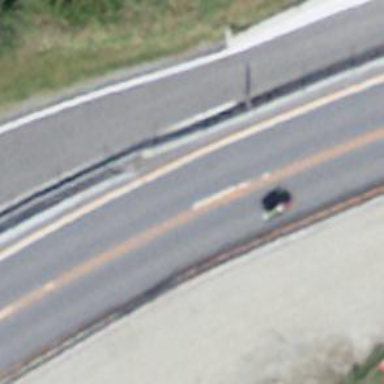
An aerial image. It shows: Asphalt trunk highway designated as motorroad.